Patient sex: F
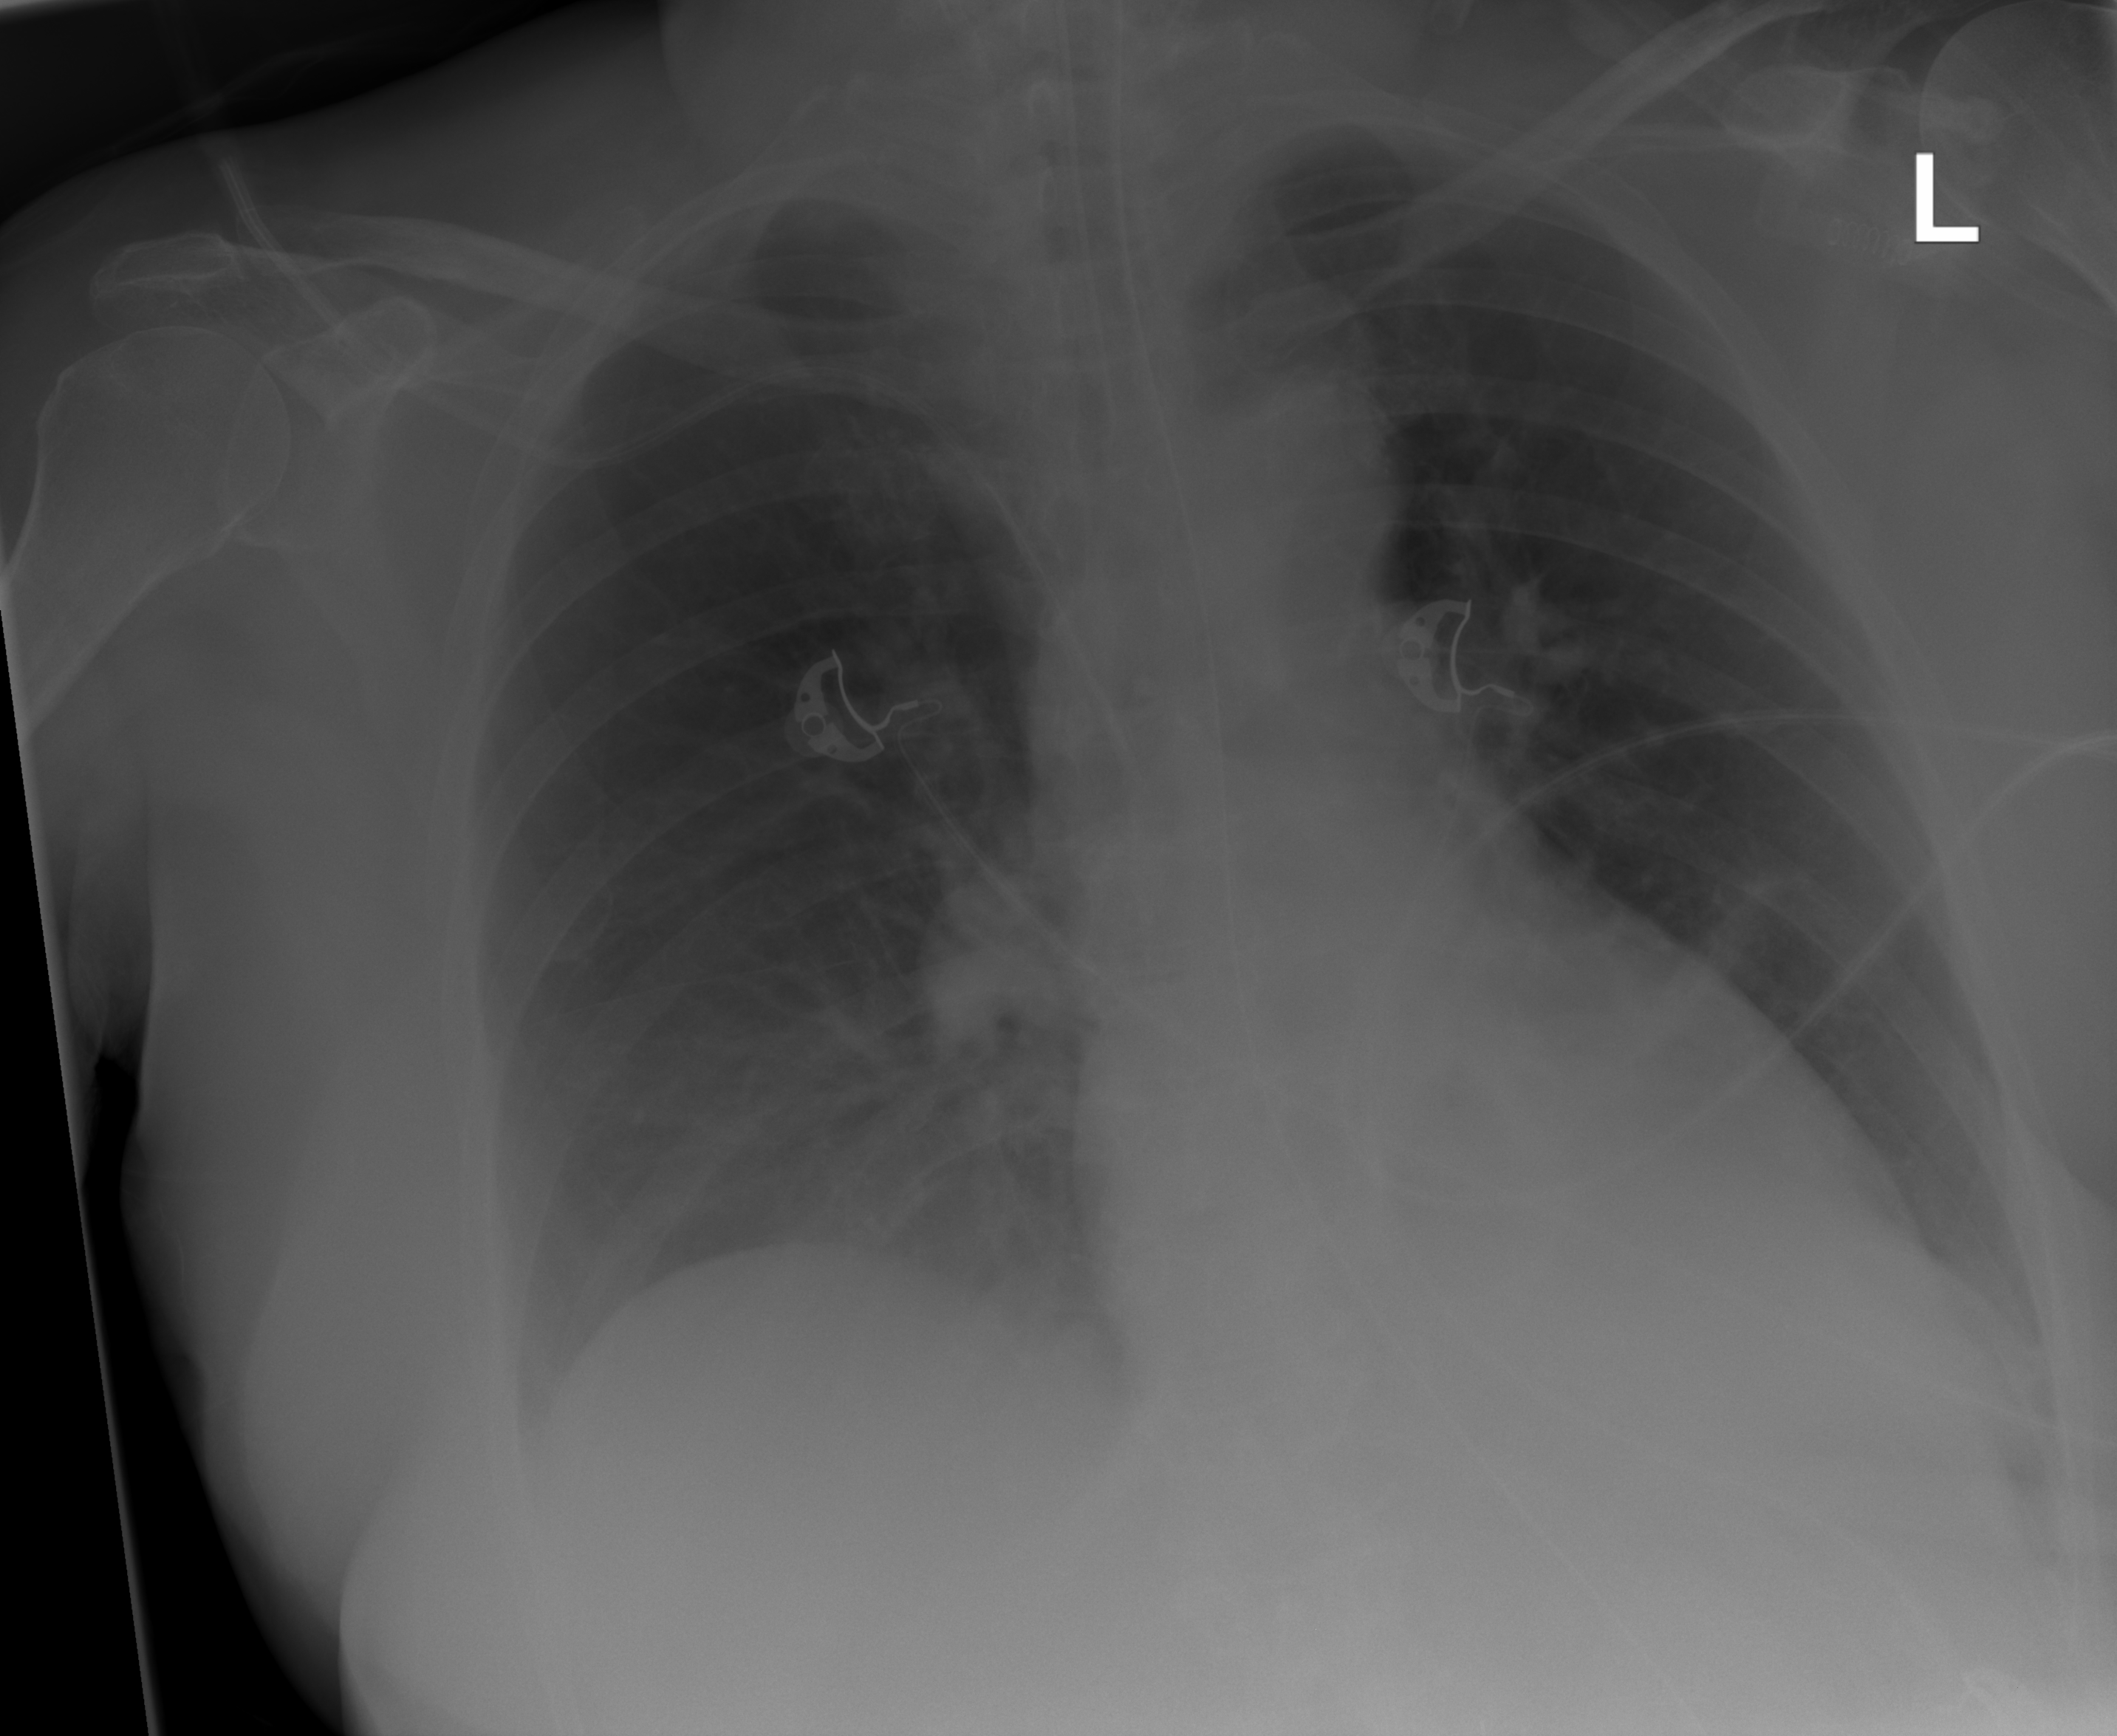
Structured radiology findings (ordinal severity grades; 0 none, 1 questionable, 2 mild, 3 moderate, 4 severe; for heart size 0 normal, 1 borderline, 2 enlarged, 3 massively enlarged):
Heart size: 0
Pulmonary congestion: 0
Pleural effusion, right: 1
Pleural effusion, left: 2
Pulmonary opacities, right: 0
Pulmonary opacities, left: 0
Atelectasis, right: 2
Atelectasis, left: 2